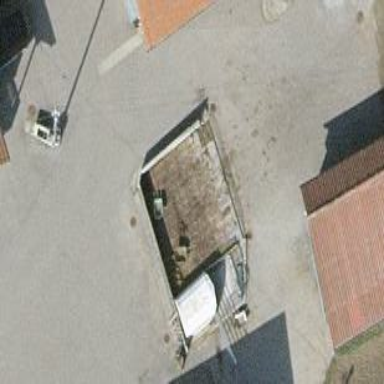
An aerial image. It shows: Storage tank which is man-made and housed in building.